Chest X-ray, PA view. Patient: 33 years old, sex F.
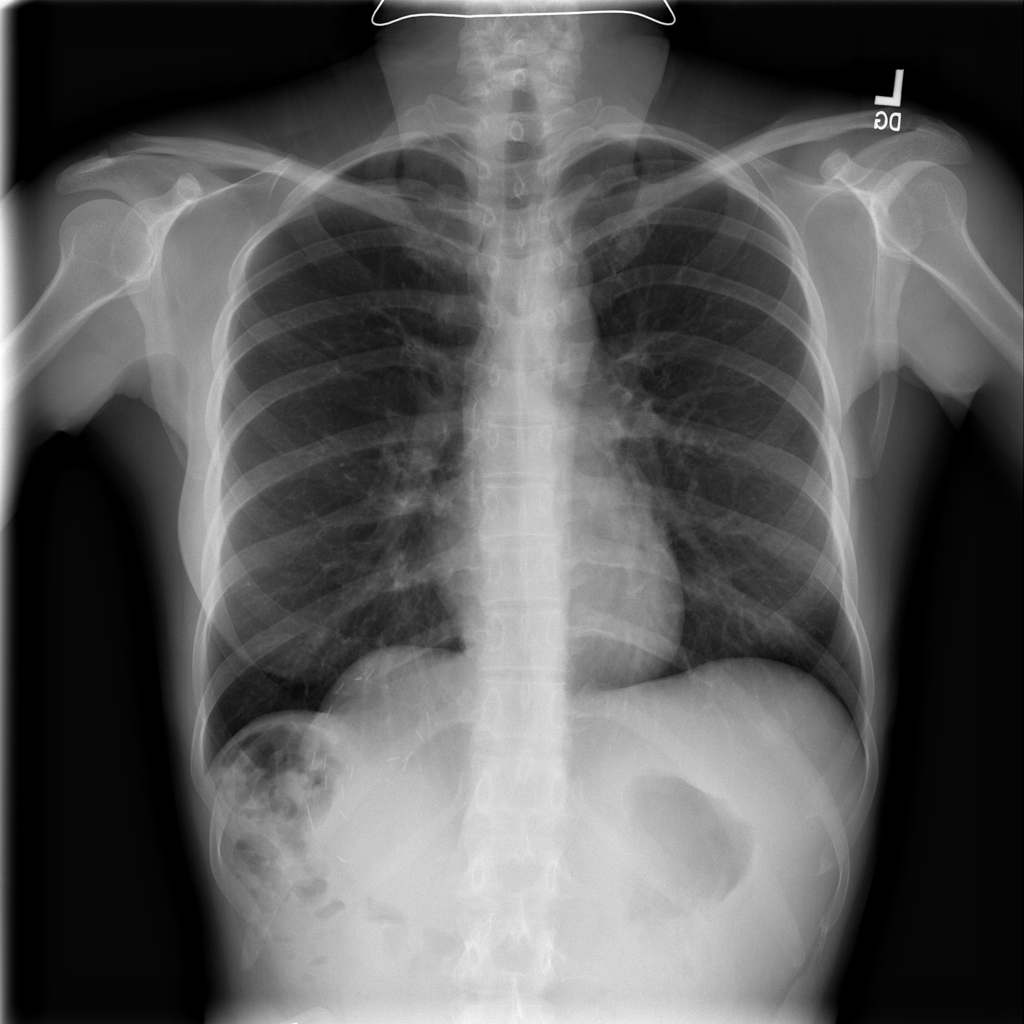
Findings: No Finding